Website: home-depot
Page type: receipt
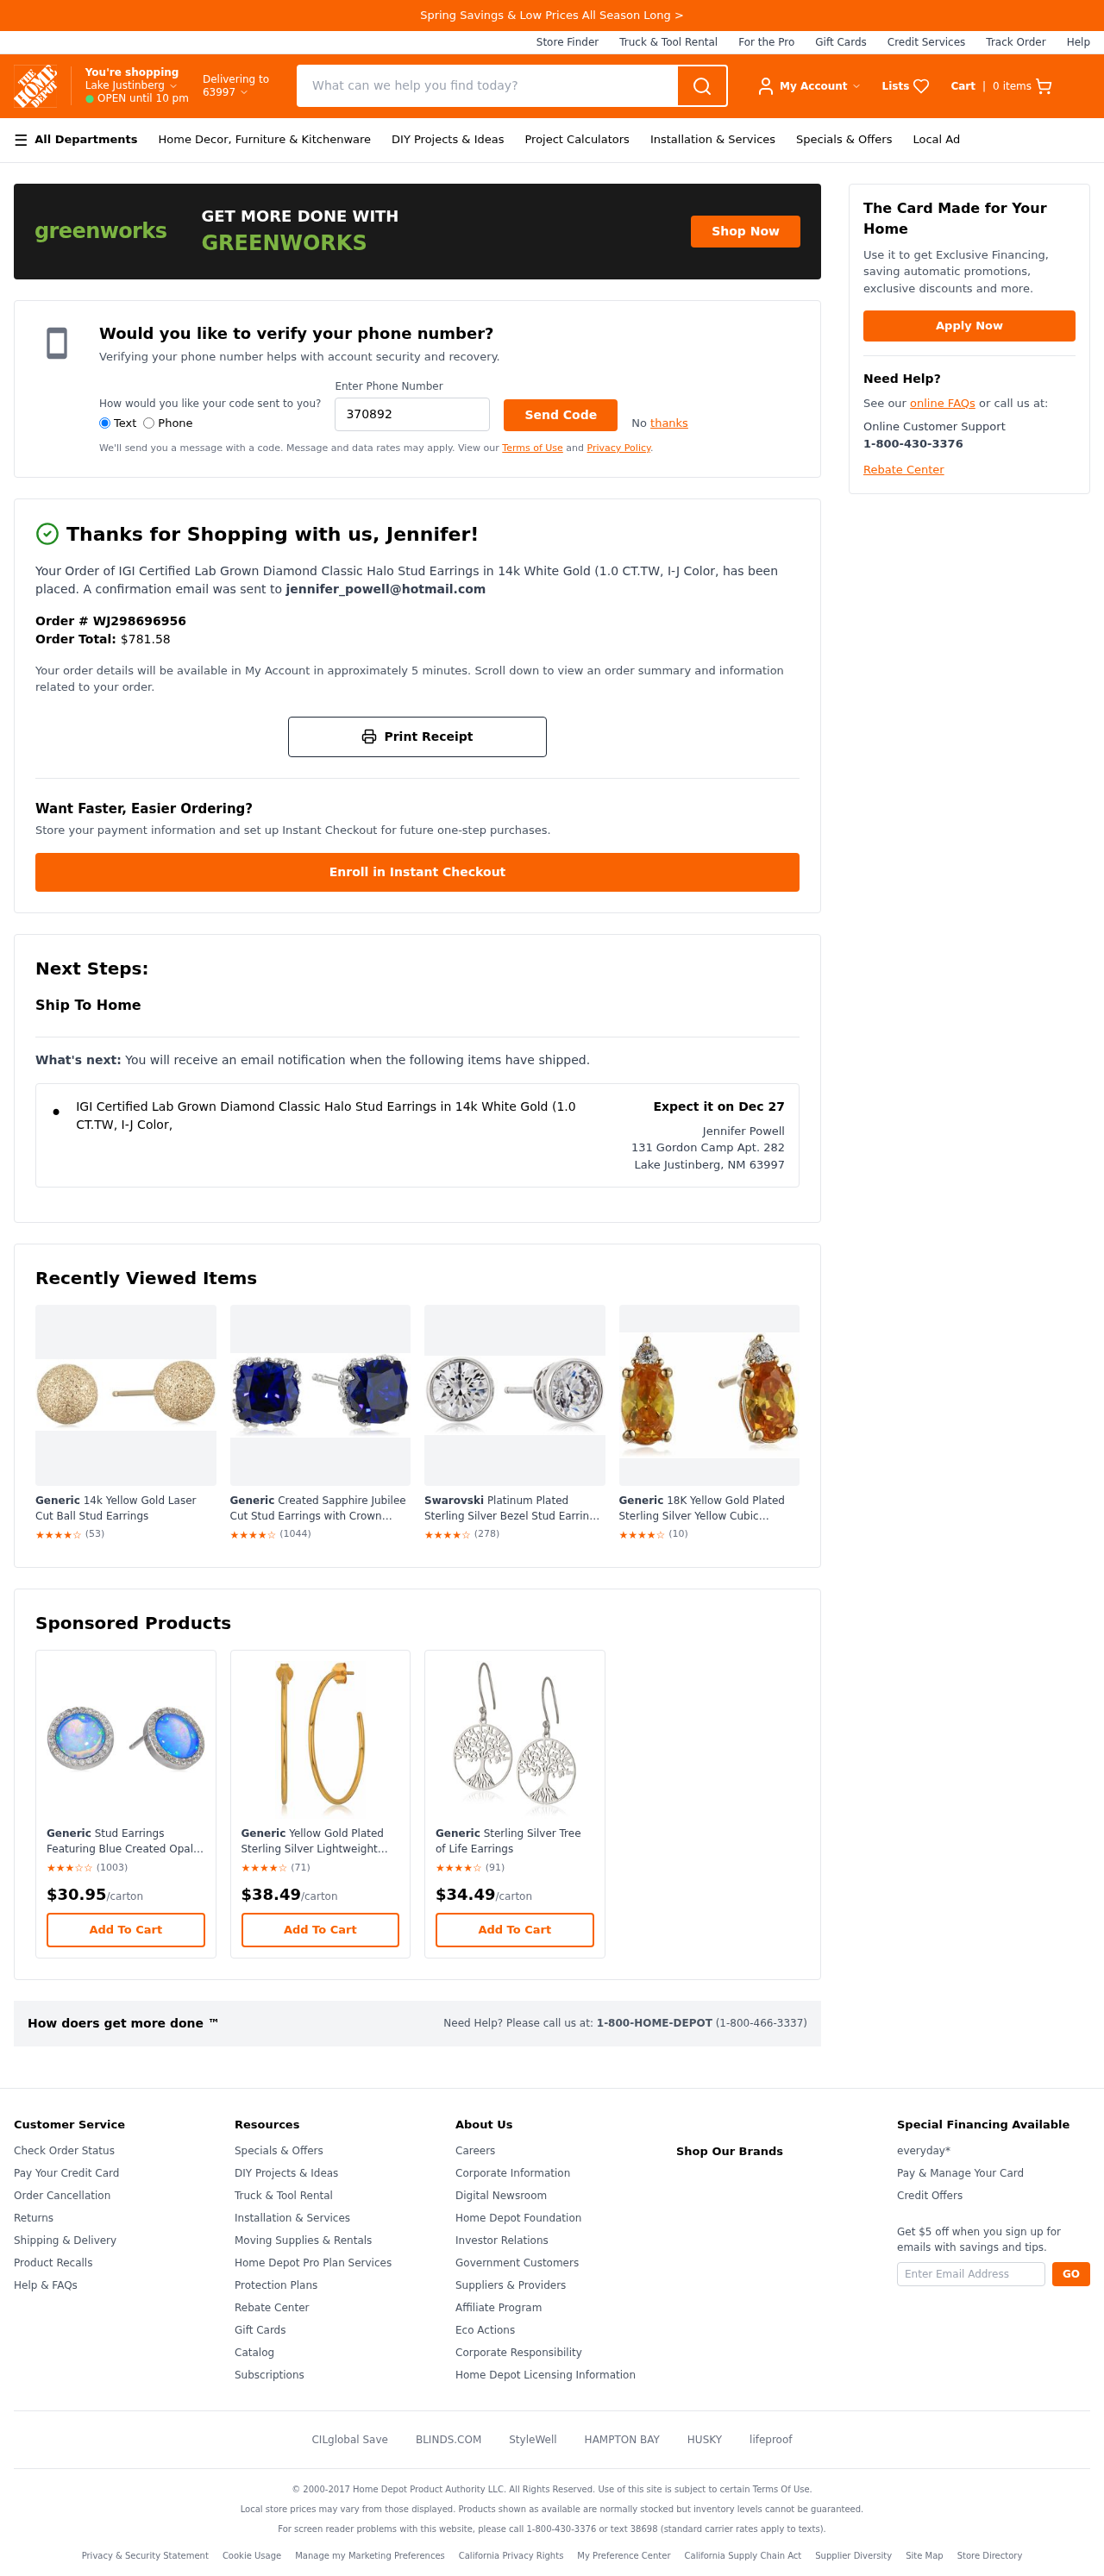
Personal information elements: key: PII_CITY
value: Lake Justinberg
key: PII_CITY_STATE_ZIP
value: Lake Justinberg, NM 63997
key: PII_EMAIL
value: jennifer_powell@hotmail.com
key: PII_FIRSTNAME
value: Jennifer
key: PII_FULLNAME
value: Jennifer Powell
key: PII_PHONE
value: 3708925773
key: PII_POSTCODE
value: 63997
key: PII_STREET
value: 131 Gordon Camp Apt. 282
Product elements: key: PRODUCT1_NAME
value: IGI Certified Lab Grown Diamond Classic Halo Stud Earrings in 14k White Gold (1.0 CT.TW, I-J Color,
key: PRODUCT2_NAME
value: Generic 14k Yellow Gold Laser Cut Ball Stud Earrings
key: PRODUCT2_BRAND
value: Generic
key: PRODUCT2_RATING
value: ★★★★☆
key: PRODUCT2_NUM_RATINGS
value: (53)
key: PRODUCT3_NAME
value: Generic Created Sapphire Jubilee Cut Stud Earrings with Crown Setting in Sterling Silver (7mm)
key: PRODUCT3_BRAND
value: Generic
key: PRODUCT3_RATING
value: ★★★★☆
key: PRODUCT3_NUM_RATINGS
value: (1044)
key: PRODUCT4_NAME
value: Swarovski Platinum Plated Sterling Silver Bezel Stud Earrings set with Swarovski Zirconia (2 cttw)
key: PRODUCT4_BRAND
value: Swarovski
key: PRODUCT4_RATING
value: ★★★★☆
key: PRODUCT4_NUM_RATINGS
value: (278)
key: PRODUCT5_NAME
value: Generic 18K Yellow Gold Plated Sterling Silver Yellow Cubic Zirconia Stud Earrings
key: PRODUCT5_BRAND
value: Generic
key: PRODUCT5_RATING
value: ★★★★☆
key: PRODUCT5_NUM_RATINGS
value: (10)
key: PRODUCT6_NAME
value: Generic Stud Earrings Featuring Blue Created Opals and Cubic Zirconia Frame Stud Earrings
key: PRODUCT6_BRAND
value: Generic
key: PRODUCT6_RATING
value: ★★★☆☆
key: PRODUCT6_NUM_RATINGS
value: (1003)
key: PRODUCT6_PRICE
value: $30.95
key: PRODUCT7_NAME
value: Generic Yellow Gold Plated Sterling Silver Lightweight Polished C-Hoop Earrings
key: PRODUCT7_BRAND
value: Generic
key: PRODUCT7_RATING
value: ★★★★☆
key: PRODUCT7_NUM_RATINGS
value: (71)
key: PRODUCT7_PRICE
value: $38.49
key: PRODUCT8_NAME
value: Generic Sterling Silver Tree of Life Earrings
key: PRODUCT8_BRAND
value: Generic
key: PRODUCT8_RATING
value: ★★★★☆
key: PRODUCT8_NUM_RATINGS
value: (91)
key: PRODUCT8_PRICE
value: $34.49
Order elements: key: ORDER_NUM_ITEMS
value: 0
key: ORDER_ID
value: WJ298696956
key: ORDER_TOTAL
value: $781.58
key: ORDER_DELIVERY_DATE
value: Expect it on Dec 27